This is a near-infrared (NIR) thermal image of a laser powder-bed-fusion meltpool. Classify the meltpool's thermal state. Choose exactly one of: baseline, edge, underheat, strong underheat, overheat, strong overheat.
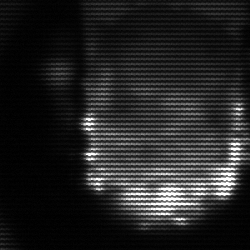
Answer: baseline